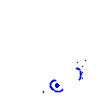
Particle: kaon